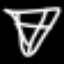
Label: diamond